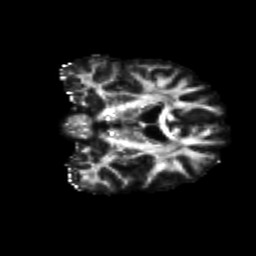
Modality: FA
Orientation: coronal
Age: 49
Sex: male
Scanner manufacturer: siemens
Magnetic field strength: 3 T
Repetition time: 4.71 s
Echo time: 0.0906 s